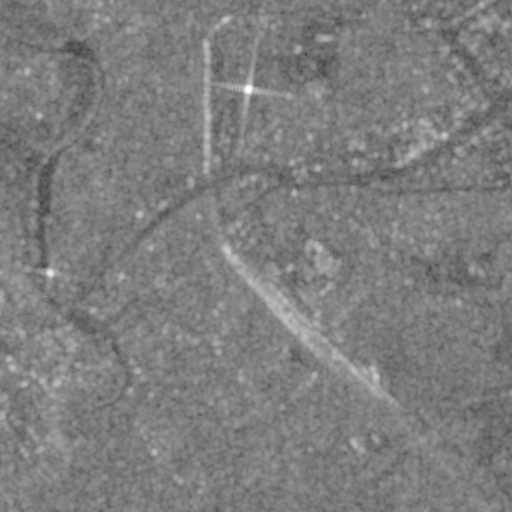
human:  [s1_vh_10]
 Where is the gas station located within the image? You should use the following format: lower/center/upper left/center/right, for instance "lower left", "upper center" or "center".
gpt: The gas station is located in the upper right of the image.
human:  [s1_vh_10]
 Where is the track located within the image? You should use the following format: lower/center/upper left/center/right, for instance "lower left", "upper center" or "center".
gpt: The track is located in the lower left of the image.
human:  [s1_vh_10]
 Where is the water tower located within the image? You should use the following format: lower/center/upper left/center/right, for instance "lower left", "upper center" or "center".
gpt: The water tower is located in the upper center of the image.
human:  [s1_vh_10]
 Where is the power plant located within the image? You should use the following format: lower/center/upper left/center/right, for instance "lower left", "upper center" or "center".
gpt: There is no power plant in the image.

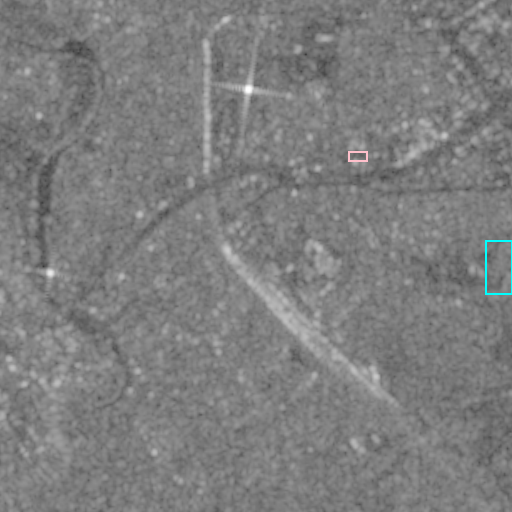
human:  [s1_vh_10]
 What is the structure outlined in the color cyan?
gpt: The structure outlined in cyan is a park.
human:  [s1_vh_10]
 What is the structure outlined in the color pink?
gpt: The structure outlined in pink is a parking lot.
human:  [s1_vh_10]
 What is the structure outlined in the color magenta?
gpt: There is no magenta outline.